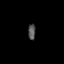
Tissue: lung
Cell type: Endothelial cells
Senescence score: 0.2265
Nuclear area (px): 114
Mean DAPI intensity: 83.175